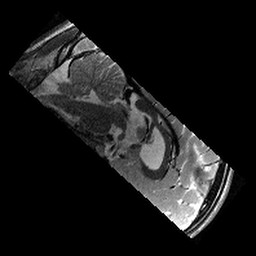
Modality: T2w
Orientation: sagittal
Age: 12
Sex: male
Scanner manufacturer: siemens
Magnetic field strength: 3 T
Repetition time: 9.23 s
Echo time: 0.067 s